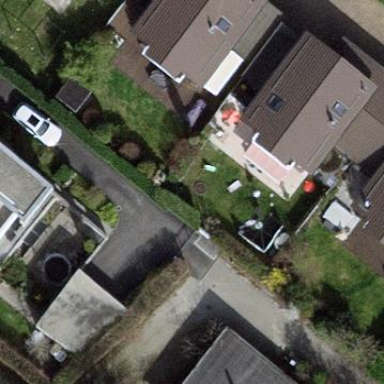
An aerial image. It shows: Garden surrounded by fence.